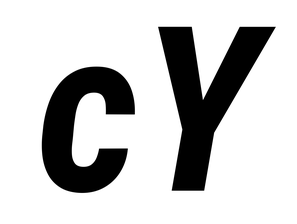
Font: Roboto-Italic_Condensed_Bold_Italic